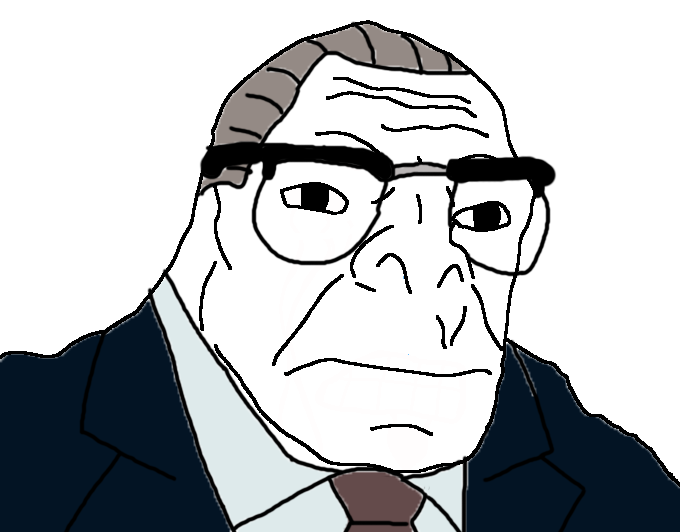
Label: 5_Craig